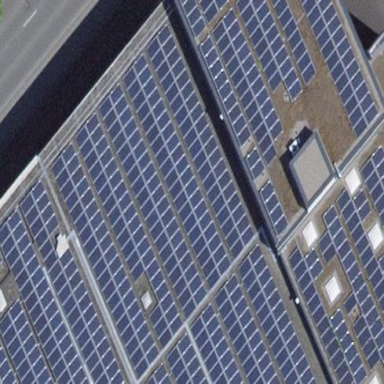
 consisting of solar photovoltaic panels."